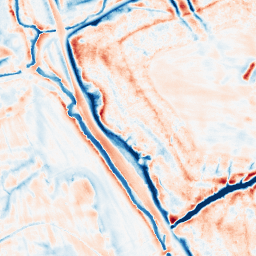
Category: edge_preserving
Decomposition family: bilateral
Decomposition parameters: d: 21
sigma_color: 50
sigma_space: 100
Upsampling method: quadratic
Upsampling parameters: scale: 4
Upsampling scale: 4